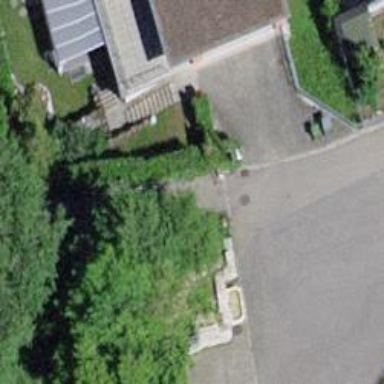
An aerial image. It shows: Bollard.